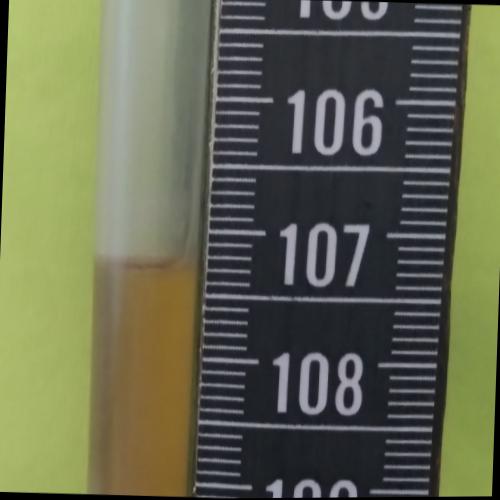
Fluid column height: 107.3 cm